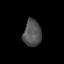
Tissue: prostate
Cell type: T cells
Senescence score: 0.2942
Nuclear area (px): 464
Mean DAPI intensity: 82.567